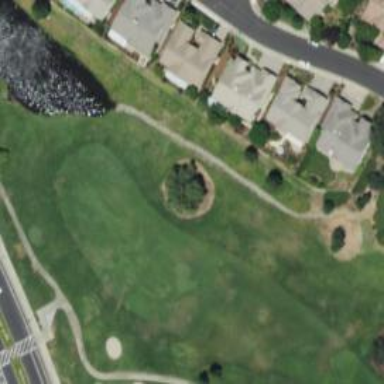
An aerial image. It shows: Area with grass used as rough in golf course.